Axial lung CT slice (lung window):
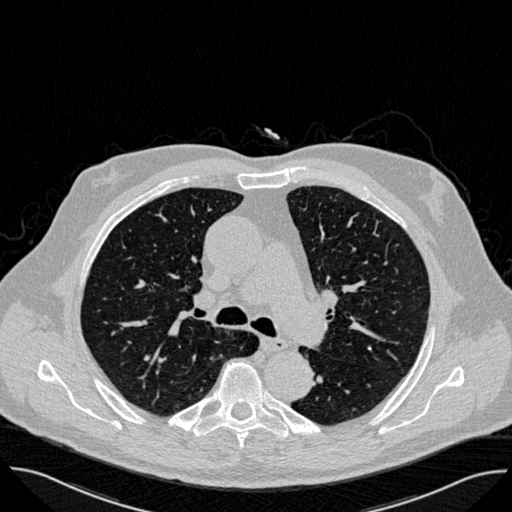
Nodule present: no